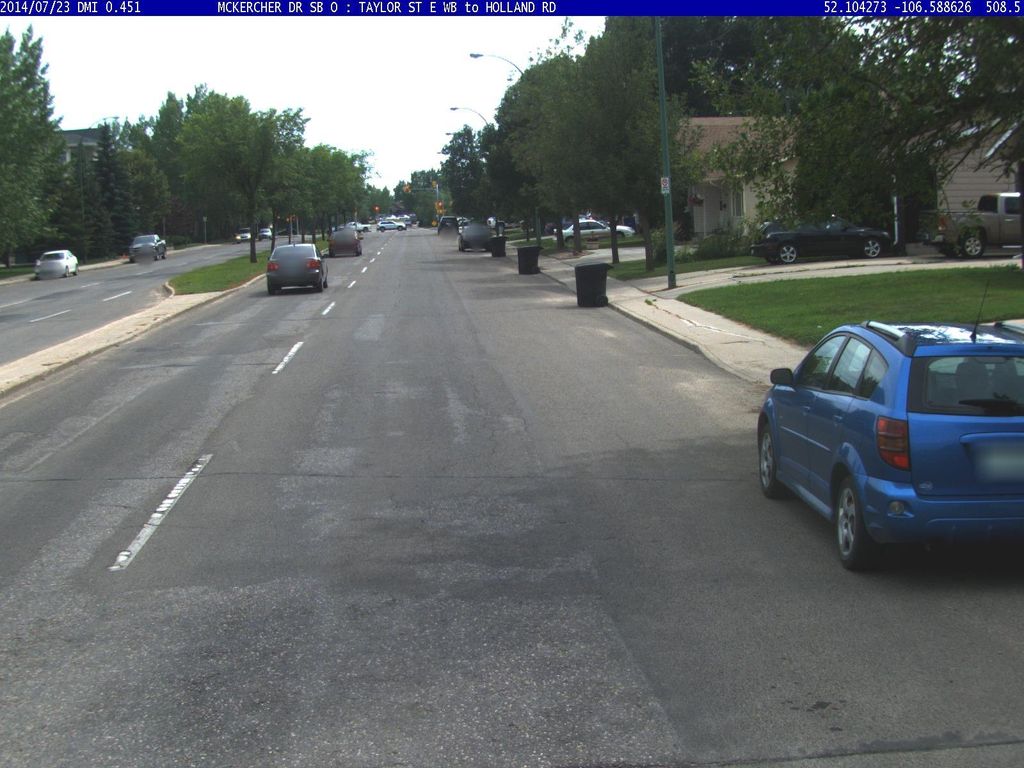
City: saskatoon